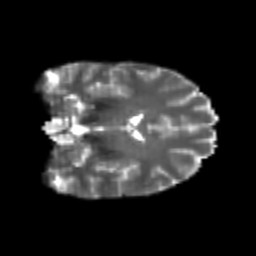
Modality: T2w
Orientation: coronal
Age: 23
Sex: female
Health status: healthy
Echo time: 0.074 s